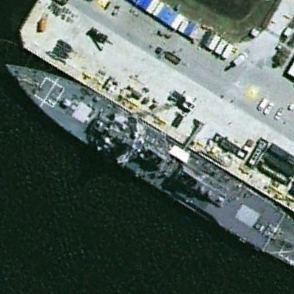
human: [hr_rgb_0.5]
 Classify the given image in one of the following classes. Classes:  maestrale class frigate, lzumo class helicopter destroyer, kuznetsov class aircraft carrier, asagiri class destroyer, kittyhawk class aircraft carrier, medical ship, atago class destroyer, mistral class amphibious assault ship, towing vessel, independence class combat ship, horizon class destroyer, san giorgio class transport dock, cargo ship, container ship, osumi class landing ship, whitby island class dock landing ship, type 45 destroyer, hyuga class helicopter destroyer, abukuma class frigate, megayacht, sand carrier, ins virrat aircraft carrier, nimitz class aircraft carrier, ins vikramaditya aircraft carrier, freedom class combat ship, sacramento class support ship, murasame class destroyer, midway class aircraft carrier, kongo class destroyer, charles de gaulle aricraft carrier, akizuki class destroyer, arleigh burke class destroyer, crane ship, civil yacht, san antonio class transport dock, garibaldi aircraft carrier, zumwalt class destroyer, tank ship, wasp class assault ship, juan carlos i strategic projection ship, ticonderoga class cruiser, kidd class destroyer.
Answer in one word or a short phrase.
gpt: Arleigh Burke class destroyer